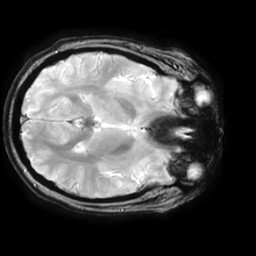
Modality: T2starw
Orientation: axial
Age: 21
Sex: female
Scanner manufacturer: ge
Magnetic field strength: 3 T
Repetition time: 0.65 s
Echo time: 0.02 s